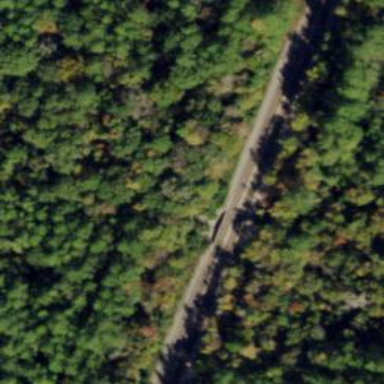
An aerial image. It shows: Bridge over railway line.